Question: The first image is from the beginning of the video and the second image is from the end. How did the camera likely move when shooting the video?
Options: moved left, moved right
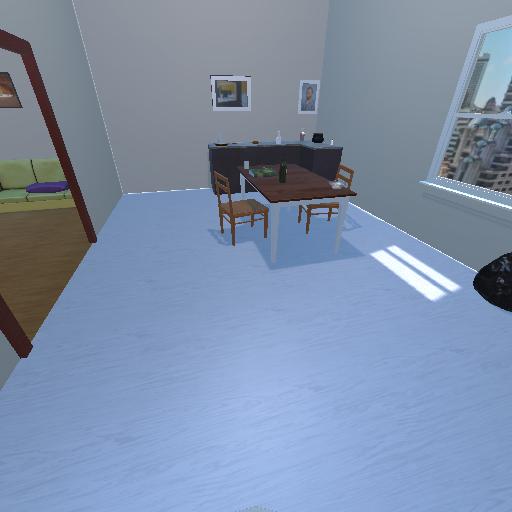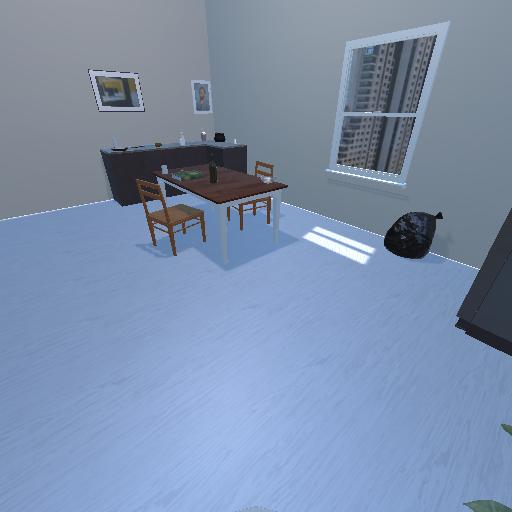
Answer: moved left